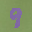
Label: 9